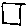
Label: square